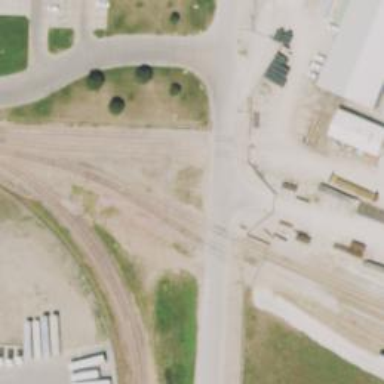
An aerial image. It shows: Railway level crossing.